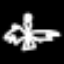
Label: angel